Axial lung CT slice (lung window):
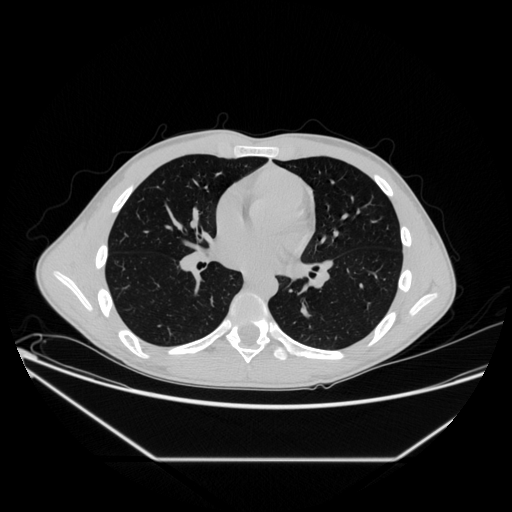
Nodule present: no